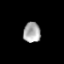
Tissue: prostate
Cell type: T cells
Senescence score: 0.1632
Nuclear area (px): 345
Mean DAPI intensity: 168.038